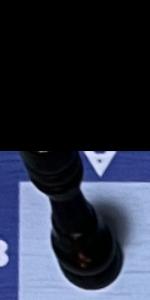
Label: Rook_Black